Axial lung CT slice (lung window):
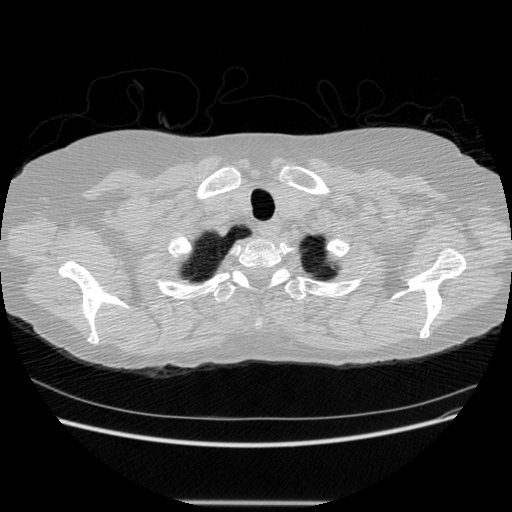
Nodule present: no